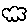
Label: cloud